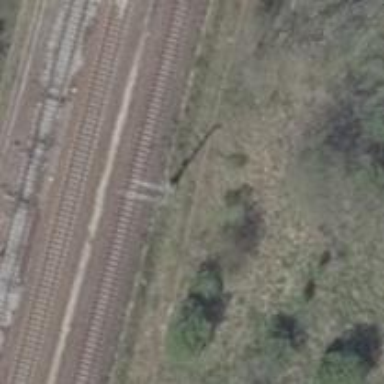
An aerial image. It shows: Milestone along the railway with catenary mast.